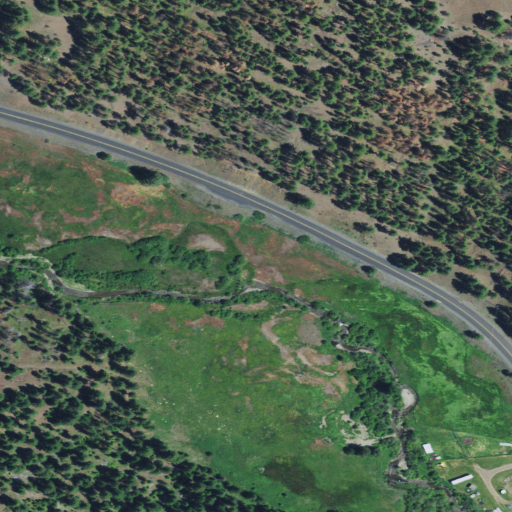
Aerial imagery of valley in Oregon named Crawford Gulch containing evergreen forest, grassland, herbaceous wetlands, shrub, woody wetlands, and open development